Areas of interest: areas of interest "Luohu Art Museum"
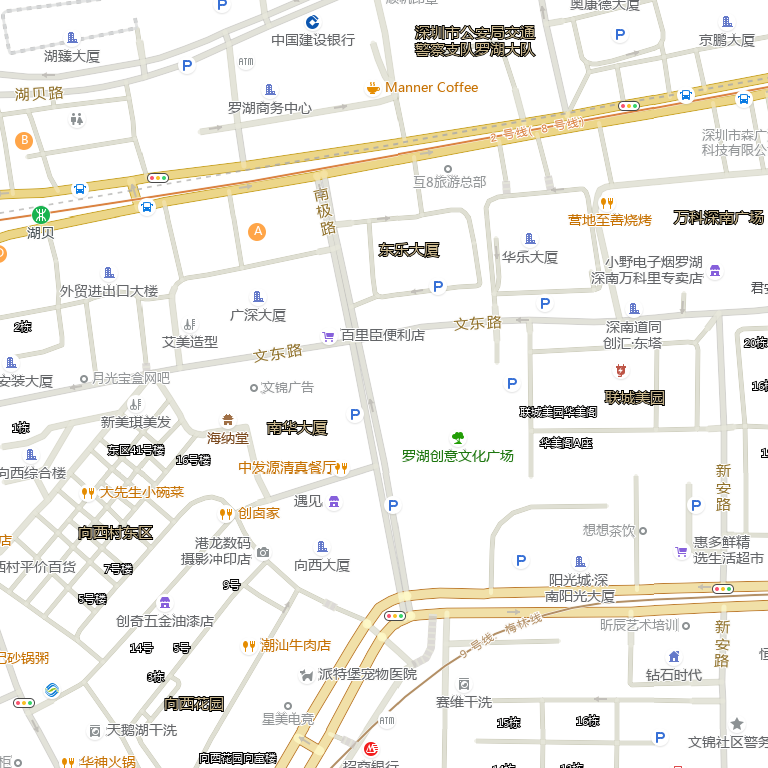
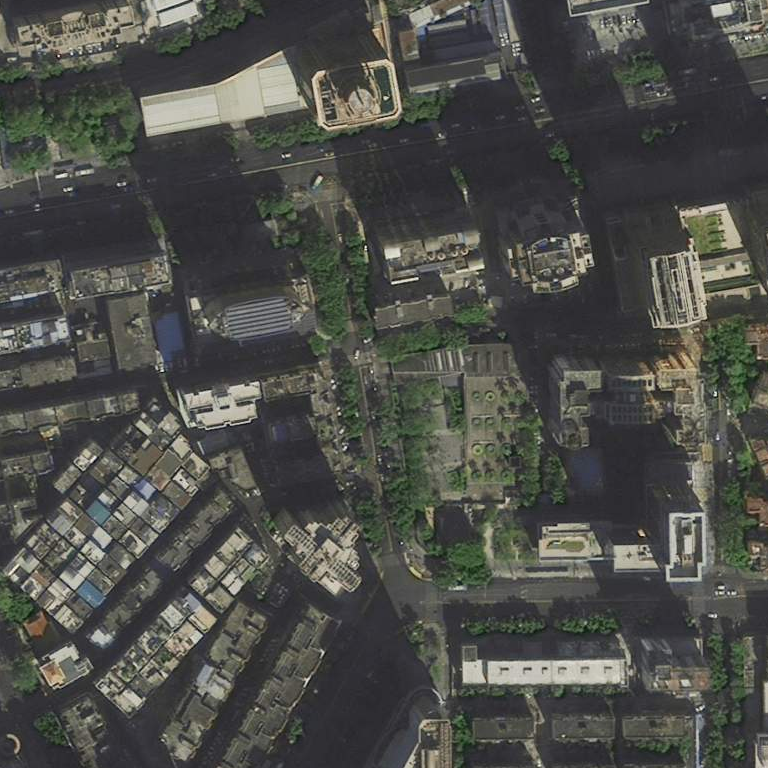